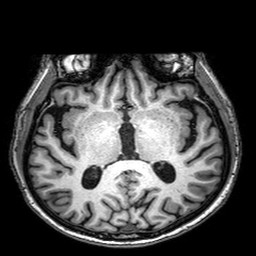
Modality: T1w
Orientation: coronal
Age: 79
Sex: male
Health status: healthy
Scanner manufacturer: philips
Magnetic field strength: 3 T